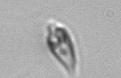
Label: Oxytoxum